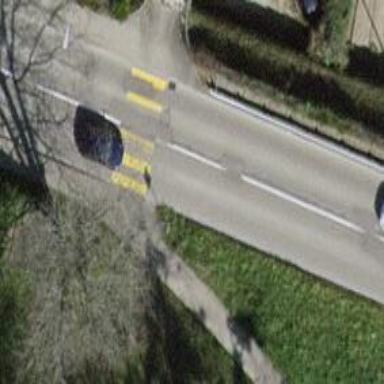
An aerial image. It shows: Uncontrolled zebra crossing with notable zebra markings.